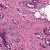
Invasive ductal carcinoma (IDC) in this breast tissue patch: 1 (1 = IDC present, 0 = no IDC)